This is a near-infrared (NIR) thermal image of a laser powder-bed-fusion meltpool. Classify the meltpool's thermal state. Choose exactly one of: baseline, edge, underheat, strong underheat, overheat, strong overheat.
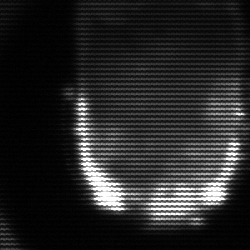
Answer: baseline